Question: How do we add blackish blur effect in css? I have a piece of text in a 'div' and a background image. I want to blur only the text background.

I want to add blur effect only behind .
Here is the code :
<URL>
Possible Duplicate of : <URL>
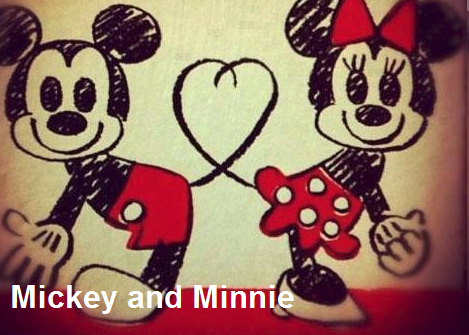
Answer: You can use CSS3 text-shadow.
Apply 'text-shadow: 0 0 10px #000000;' to '<h1>' and change the backgound color of '<header>' to see the changes